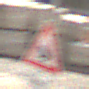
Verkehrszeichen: AmphibienwanderungRechts
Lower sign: LaengeEinerStrecke1
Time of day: MorningAfternoon
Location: Outdoor (Urban)
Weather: PartlyCloudy
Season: NotSpecified
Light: Natural